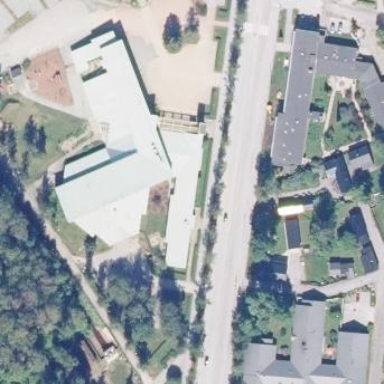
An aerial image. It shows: Public building.